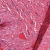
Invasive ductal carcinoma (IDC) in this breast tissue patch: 1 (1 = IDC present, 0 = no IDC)